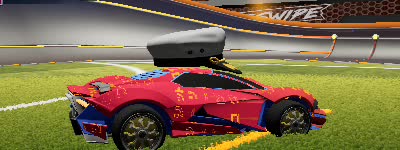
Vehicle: werewolf